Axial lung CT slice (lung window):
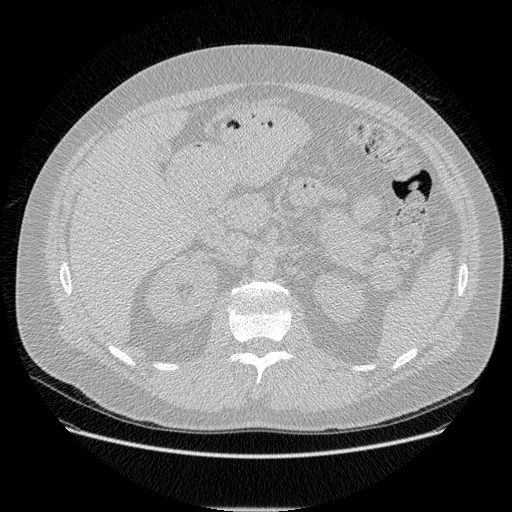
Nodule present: no